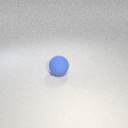
large blue rubber sphere